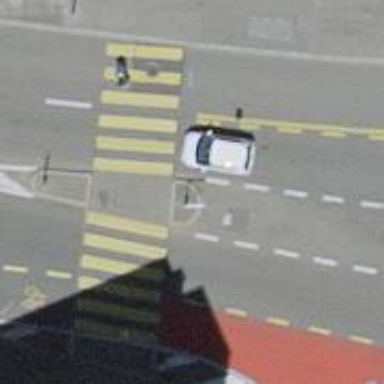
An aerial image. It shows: Kerb barrier.